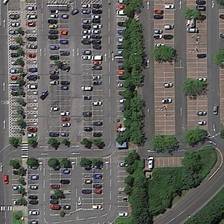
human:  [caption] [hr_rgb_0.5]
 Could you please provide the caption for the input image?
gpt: many cars are parked in a large parking lot with many empty parking spaces and some green trees .

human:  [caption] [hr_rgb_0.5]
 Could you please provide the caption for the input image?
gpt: many cars are parked in a large parking lot with many empty parking spaces and some green trees .

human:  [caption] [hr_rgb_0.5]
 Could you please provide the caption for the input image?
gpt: many cars are parked in a large parking lot with many empty parking spaces and some green trees .

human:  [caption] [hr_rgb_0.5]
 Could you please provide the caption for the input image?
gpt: many cars are parked in a large parking lot with many empty parking spaces and some green trees .

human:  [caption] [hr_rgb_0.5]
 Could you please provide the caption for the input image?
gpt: many cars are parked in a large parking lot with many empty parking spaces and some green trees .